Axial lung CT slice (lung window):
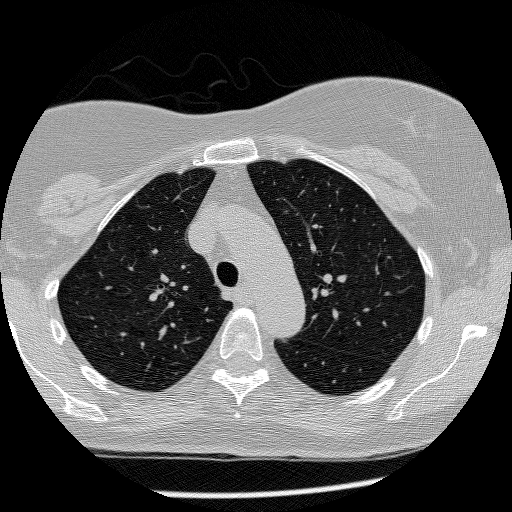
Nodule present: no